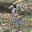
Label: 6